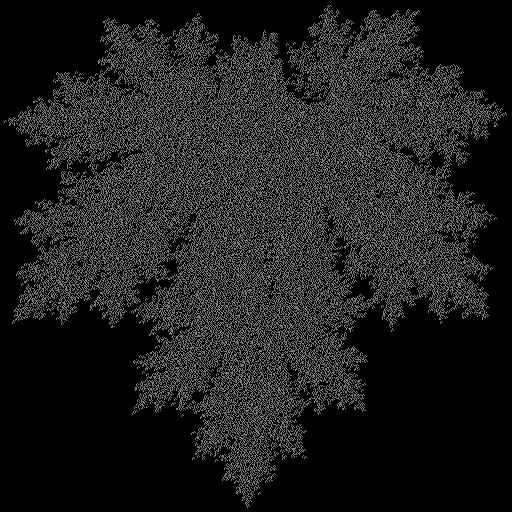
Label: maple_leaf